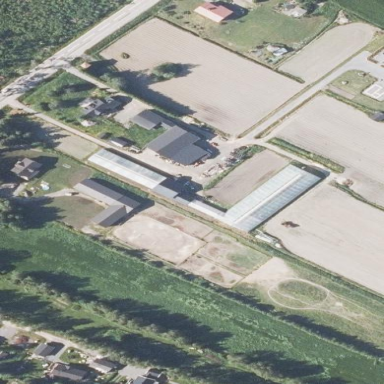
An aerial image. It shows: Farmyard area.